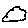
Label: cloud